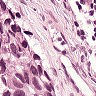
Metastatic tissue present: yes